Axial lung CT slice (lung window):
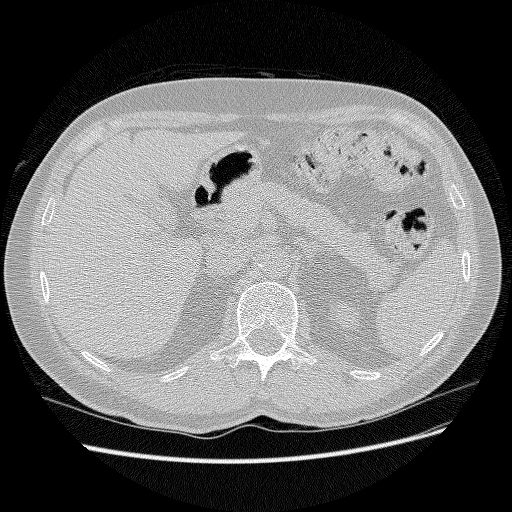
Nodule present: no